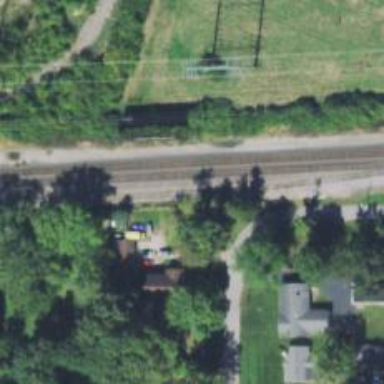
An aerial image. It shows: Railway siding with rails.